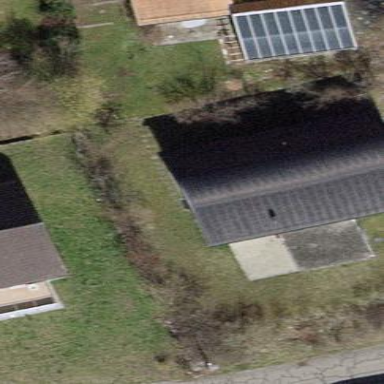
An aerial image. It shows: Gabled roofed house.